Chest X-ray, PA view. Patient: 80 years old, sex F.
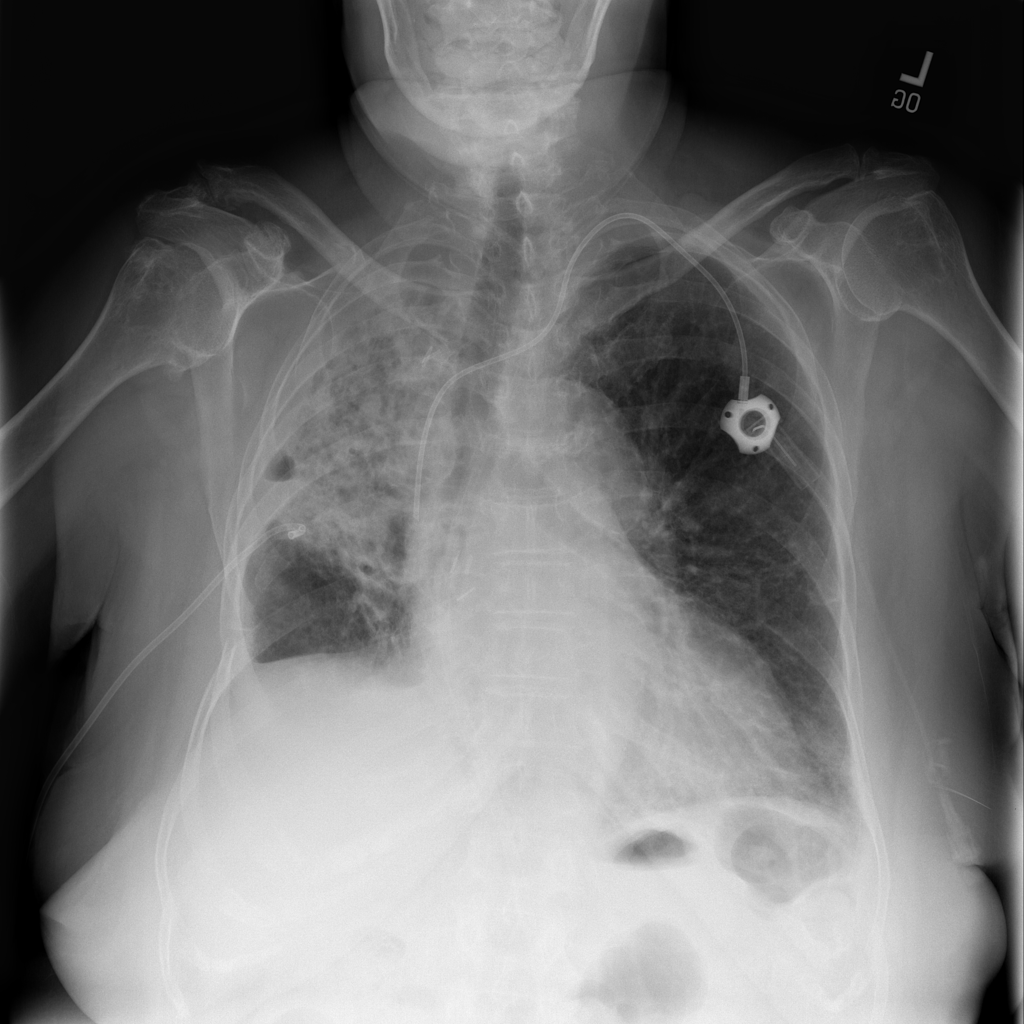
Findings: Effusion, Pneumothorax